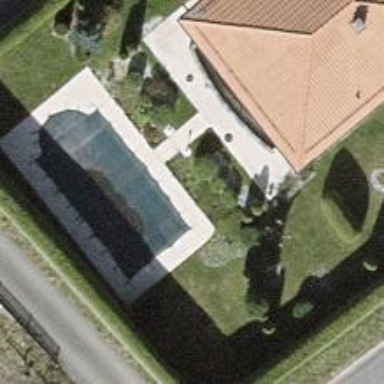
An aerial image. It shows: Outdoor personal swimming pool on leisure land.